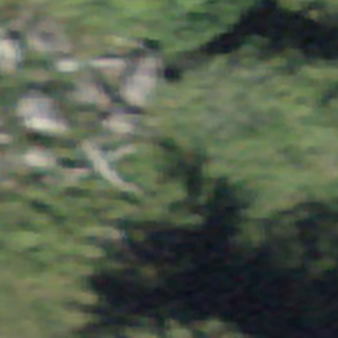
Label: other